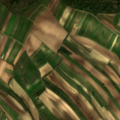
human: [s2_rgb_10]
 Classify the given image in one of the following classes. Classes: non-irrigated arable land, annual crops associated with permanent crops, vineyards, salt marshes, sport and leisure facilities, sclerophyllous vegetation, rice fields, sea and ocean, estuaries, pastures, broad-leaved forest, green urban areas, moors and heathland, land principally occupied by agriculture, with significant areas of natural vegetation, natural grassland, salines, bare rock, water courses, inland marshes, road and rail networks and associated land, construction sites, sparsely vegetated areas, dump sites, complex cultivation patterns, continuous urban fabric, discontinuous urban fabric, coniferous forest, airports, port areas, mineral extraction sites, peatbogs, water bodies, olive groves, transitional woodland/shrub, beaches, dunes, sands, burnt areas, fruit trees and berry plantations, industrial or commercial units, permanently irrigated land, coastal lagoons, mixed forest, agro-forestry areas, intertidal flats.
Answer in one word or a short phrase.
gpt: non-irrigated arable land, vineyards, broad-leaved forest